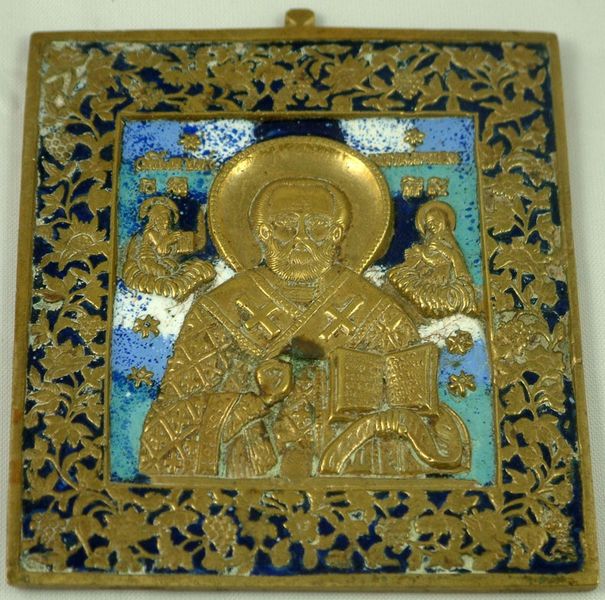
Titel: Icon of Saint Nicholas with Christ and Virgin in Clouds
Standort: Amherst (Massachusetts, USA)
Institution: Mead Art Museum, Amherst College
Schlagwörter: blau, blätter, wolken, ornament, bart, bibel, rahmen, bild, figur, gold, engel, ranken, buch, kreuz, religion, fliese, kachel, heiligenschein, kreuze, segen, heiliger, heilige, schlüssel, maria, hirte, petrus, quadrat, ikone, fließe, reliquiar, heiigenschein, aurore